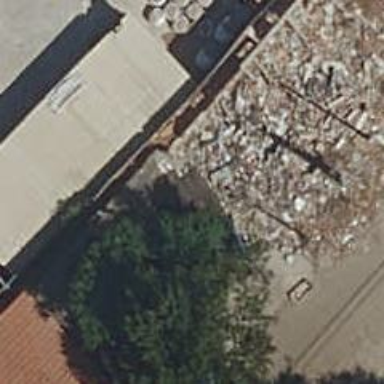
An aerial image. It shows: Residential building.